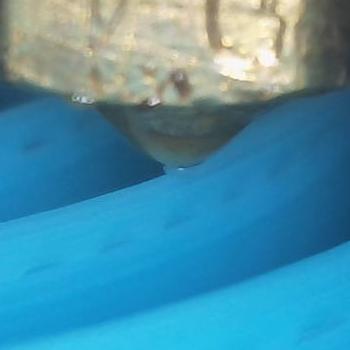
Flow rate: 168%